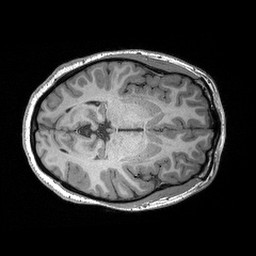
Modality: T1w
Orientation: axial
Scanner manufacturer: siemens
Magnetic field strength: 3 T
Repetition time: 2.3 s
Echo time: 0.00298 s